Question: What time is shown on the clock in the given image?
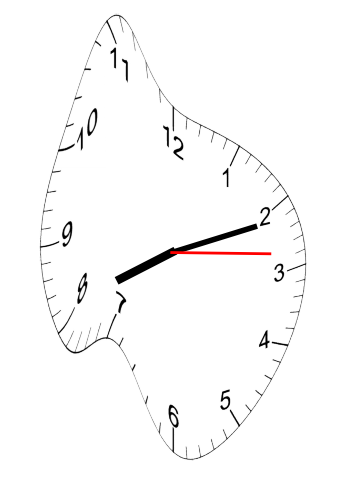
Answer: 08:11:14